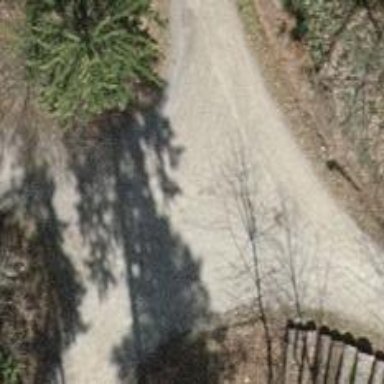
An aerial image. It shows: Pebblestone track with grade2 quality.